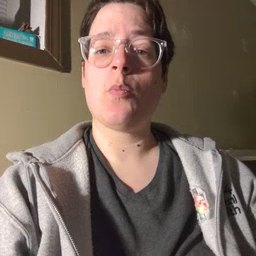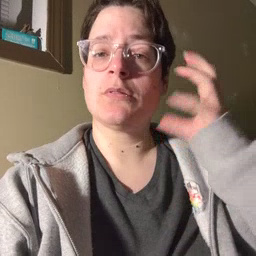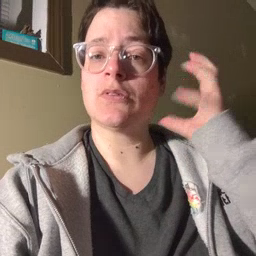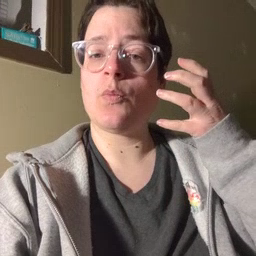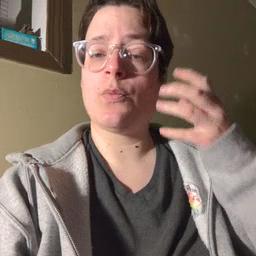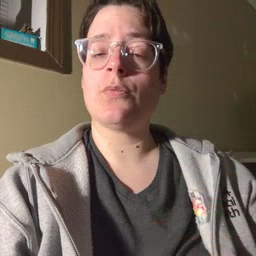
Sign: radio